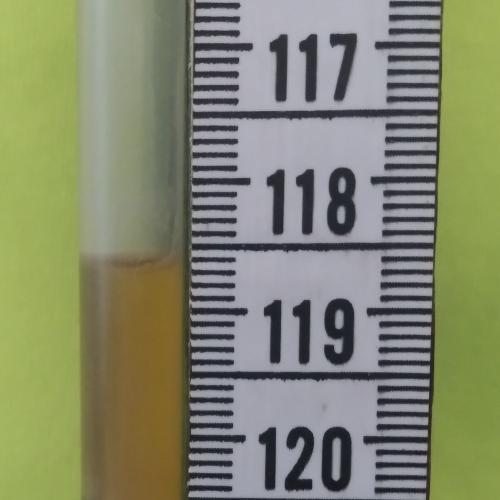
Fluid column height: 118.6 cm